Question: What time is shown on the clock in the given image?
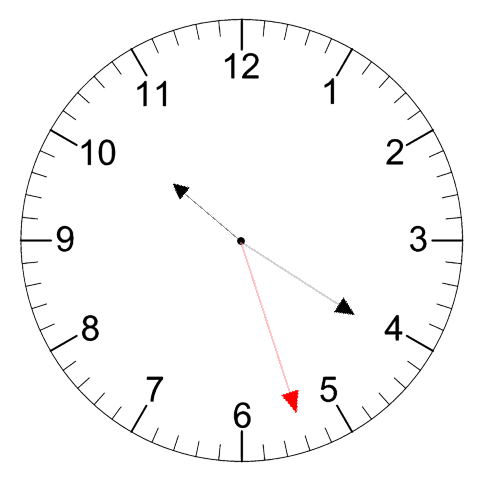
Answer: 10:20:27